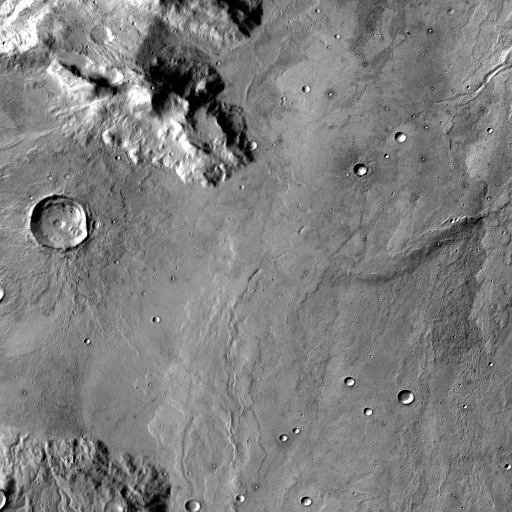
Crater classes present: Background, Other, Layered, Secondary